Field crop: tomato
Growth stage: 1
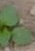
Species: solanum